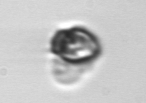
Label: Heterocapsa_rotundata